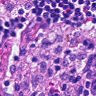
Metastatic tissue present: no